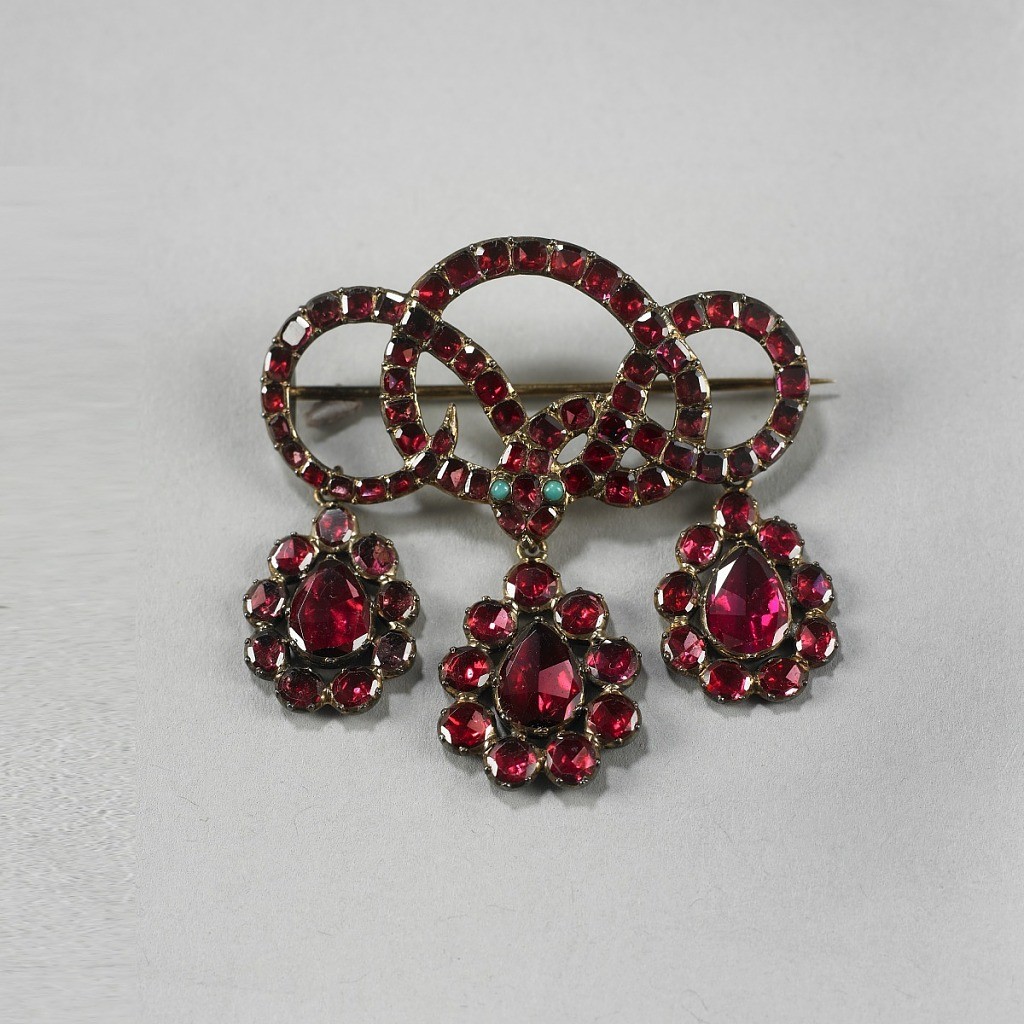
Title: Serpent brooch with pendants
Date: ca. 1780
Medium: Cast and raised gold, cut garnets, turquoise cabochons (eyes of serpent)
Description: Ribbon-like brooch with three interwoven loops and three circular pendants hanging pendants with central oval garnet and small round garnets around each oval. Two small turquoise stones in above center pendant.